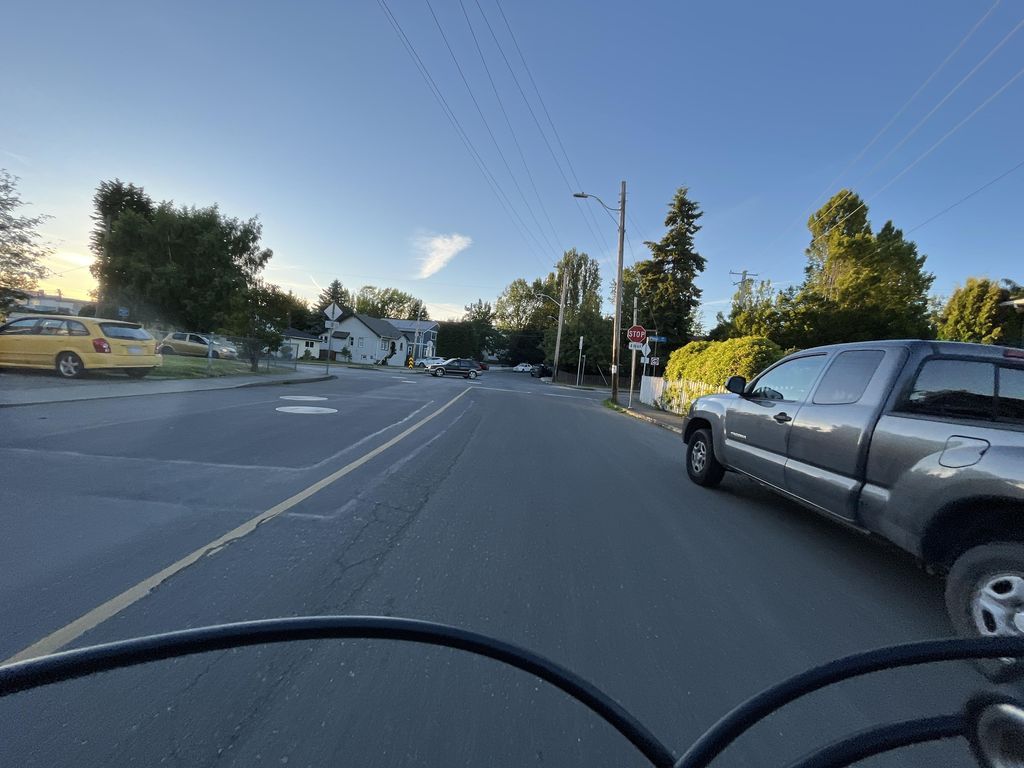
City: victoria